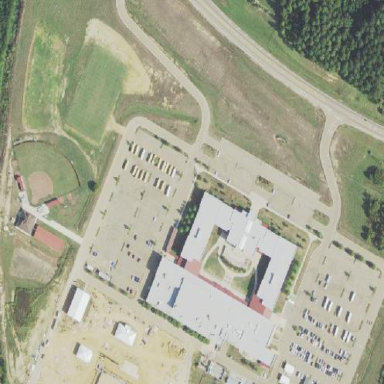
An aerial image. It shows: School.